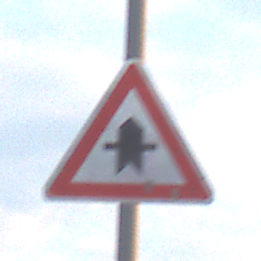
Verkehrszeichen: Vorfahrt
Umgebung: Outdoor, Nature
Tageszeit: SunriseSunset
Wetter: PartlyCloudy
Licht: Natural
Jahreszeit: NotSpecified
Kontrast: LowContrast